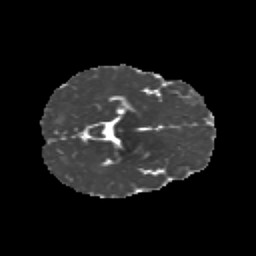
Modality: MD
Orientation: axial
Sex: male
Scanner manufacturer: siemens
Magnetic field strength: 3 T
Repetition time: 5 s
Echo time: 0.071 s